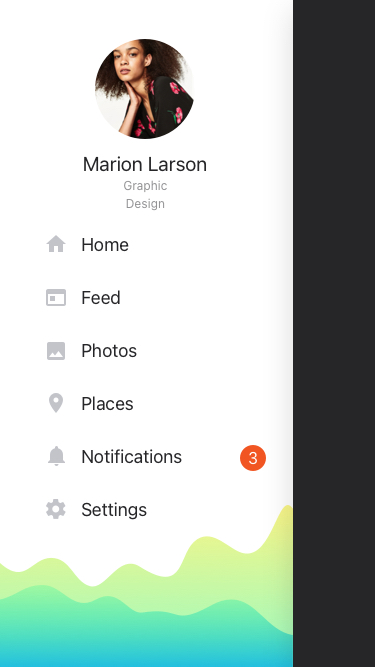
Text in this UI design:
Graphic Design
Photos
Places
Notifications
3
Settings
Feed
Home
Marion Larson